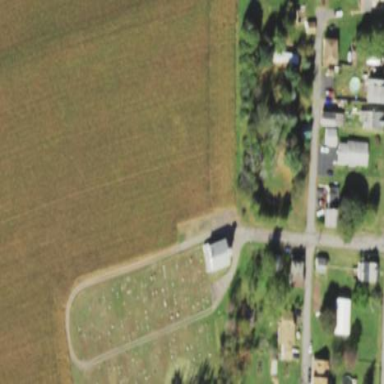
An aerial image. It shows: Cemetery.